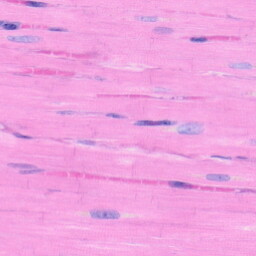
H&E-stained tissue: Heart